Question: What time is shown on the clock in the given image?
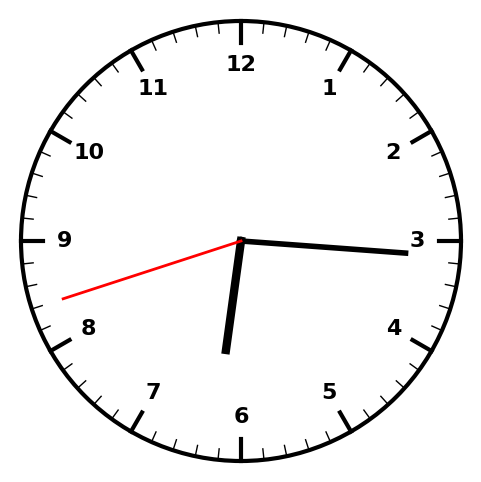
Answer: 06:15:42